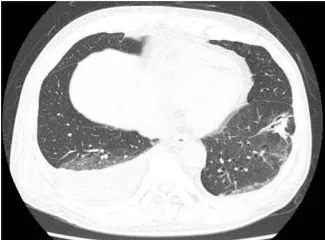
Plain computed tomography revealed a post-pneumonia change in the lower lobe of the left lung in the process of healing.
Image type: radiology (ct)